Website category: auto
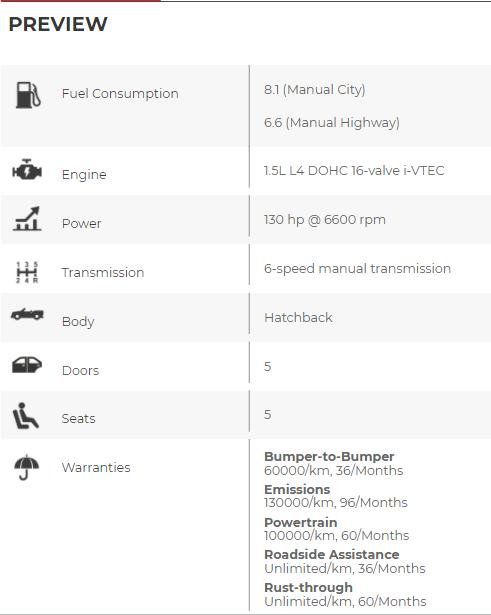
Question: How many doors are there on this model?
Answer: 5

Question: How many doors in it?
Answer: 5

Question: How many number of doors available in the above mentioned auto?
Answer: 5

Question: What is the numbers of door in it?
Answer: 5

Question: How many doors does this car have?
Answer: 5

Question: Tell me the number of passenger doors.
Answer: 5

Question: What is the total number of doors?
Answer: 5

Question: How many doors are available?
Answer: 5

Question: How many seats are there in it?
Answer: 5

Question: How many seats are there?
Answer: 5

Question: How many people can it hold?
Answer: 5

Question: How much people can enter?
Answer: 5

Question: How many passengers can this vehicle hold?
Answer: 5

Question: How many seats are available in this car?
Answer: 5

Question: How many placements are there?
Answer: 5

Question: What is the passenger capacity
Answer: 5

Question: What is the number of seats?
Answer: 5

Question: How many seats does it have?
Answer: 5

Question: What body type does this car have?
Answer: Hatchback

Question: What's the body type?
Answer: Hatchback

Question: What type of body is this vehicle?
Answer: Hatchback

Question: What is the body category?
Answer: Hatchback

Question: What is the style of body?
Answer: Hatchback

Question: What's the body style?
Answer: Hatchback

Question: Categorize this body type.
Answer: Hatchback

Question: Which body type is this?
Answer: Hatchback

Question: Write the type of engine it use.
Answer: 1.5L L4 DOHC 16-valve i-VTEC

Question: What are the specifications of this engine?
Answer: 1.5L L4 DOHC 16-valve i-VTEC

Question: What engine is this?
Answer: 1.5L L4 DOHC 16-valve i-VTEC

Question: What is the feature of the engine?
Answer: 1.5L L4 DOHC 16-valve i-VTEC

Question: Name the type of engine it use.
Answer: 1.5L L4 DOHC 16-valve i-VTEC

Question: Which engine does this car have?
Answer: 1.5L L4 DOHC 16-valve i-VTEC

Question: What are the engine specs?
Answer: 1.5L L4 DOHC 16-valve i-VTEC

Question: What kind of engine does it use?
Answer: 1.5L L4 DOHC 16-valve i-VTEC

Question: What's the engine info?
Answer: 1.5L L4 DOHC 16-valve i-VTEC

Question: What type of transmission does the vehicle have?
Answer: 6-speed manual transmission

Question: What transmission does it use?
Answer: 6-speed manual transmission

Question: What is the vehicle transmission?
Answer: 6-speed manual transmission

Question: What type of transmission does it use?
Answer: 6-speed manual transmission

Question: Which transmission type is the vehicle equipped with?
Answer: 6-speed manual transmission

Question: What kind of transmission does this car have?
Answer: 6-speed manual transmission

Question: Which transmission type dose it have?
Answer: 6-speed manual transmission

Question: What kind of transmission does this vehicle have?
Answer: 6-speed manual transmission

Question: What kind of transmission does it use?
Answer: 6-speed manual transmission

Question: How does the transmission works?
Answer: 6-speed manual transmission

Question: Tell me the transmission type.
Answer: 6-speed manual transmission

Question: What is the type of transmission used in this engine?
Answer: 6-speed manual transmission

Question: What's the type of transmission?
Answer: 6-speed manual transmission

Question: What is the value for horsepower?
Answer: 130 hp @ 6600 rpm

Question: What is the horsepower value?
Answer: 130 hp @ 6600 rpm

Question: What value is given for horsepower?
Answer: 130 hp @ 6600 rpm

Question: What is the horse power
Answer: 130 hp @ 6600 rpm

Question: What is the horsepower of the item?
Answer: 130 hp @ 6600 rpm

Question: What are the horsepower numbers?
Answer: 130 hp @ 6600 rpm

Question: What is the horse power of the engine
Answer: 130 hp @ 6600 rpm

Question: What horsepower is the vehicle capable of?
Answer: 130 hp @ 6600 rpm

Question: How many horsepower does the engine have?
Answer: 130 hp @ 6600 rpm

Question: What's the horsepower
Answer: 130 hp @ 6600 rpm

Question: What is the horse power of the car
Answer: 130 hp @ 6600 rpm

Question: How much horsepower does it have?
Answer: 130 hp @ 6600 rpm

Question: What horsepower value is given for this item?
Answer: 130 hp @ 6600 rpm

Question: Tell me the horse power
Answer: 130 hp @ 6600 rpm

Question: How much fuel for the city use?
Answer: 8.1 (Manual City)

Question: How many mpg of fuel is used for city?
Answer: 8.1 (Manual City)